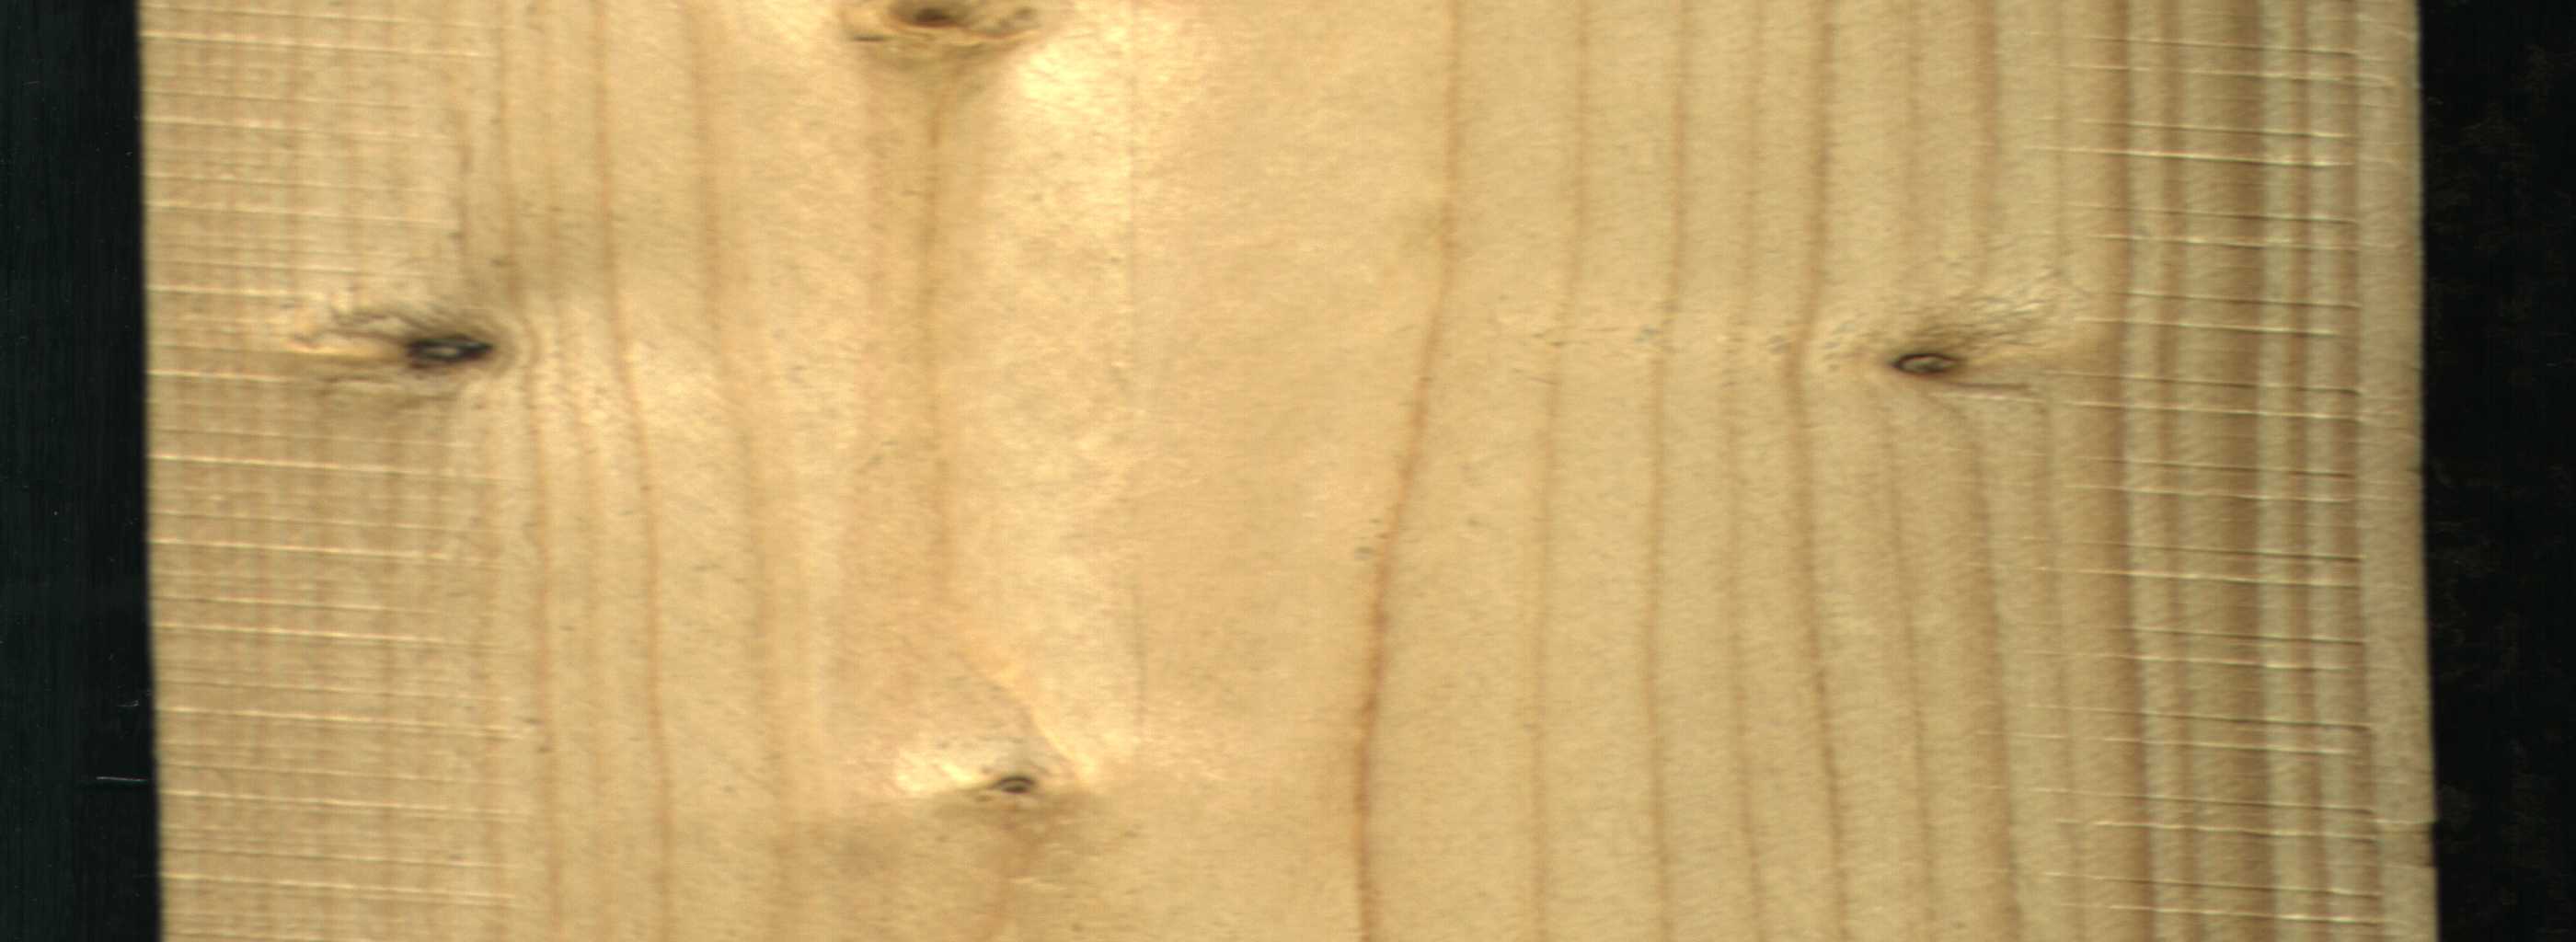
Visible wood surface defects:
Dead_Knot
Dead_Knot
Live_Knot
Live_Knot